Часть A. Зарядка конденсатора (4.2 балла) Для корректной работы большинства блоков питания необходим механизм, позволяющий регулярно заряжать конденсатор большой ёмкости без вреда для контактов и дорожек платы, поскольку в начальный момент времени ток через практически разряженный конденсатор настолько высок, что способен их расплавить. Для этого обычно применяют NTC-термисторы: в начале они имеют комнатную температуру и довольно большое сопротивление, тем самым ограничивая ток. При этом за характерное время зарядки конденсатора термистор нагревается, и поэтому к моменту, когда необходимость ограничения тока отпадает, его сопротивление падает в несколько раз, обеспечивая быструю дозарядку. Термистор подключают последовательно с конденсатором некоторой ёмкости $C$ к источнику постоянного напряжения с некоторой ЭДС $U$. Предварительно сопротивление термистора было измерено при комнатной температуре $T_0=298~К$. Оно оказалось равно $R_0=37.3~Ом$. Для контроля работы схемы при тестовой зарядке конденсатора была снята зависимость от времени $t$ отклонения $\tau$ температуры термистора от комнатной. График $\tau(t)$ приведён в хорошем качестве на отдельной странице. Для описания температурной эволюции термистора введём его теплоёмкость $c$ и контактную теплопроводность $\kappa$.
Запишите уравнение на временнýю производную $\dot\tau$ температуры термистора. Выразите ваш ответ через напряжение $U_R$ на термисторе, ёмкость конденсатора $C$ и введённые выше коэффициенты $c$ и $\kappa$. Перепишите это же уравнение в терминах $U_R$, $c$, $\kappa$ и сопротивления термистора $R(\tau)$.
Пусть $c=a_1U^2$, а $\kappa=a_2U^2$. По асимптотикам кривой $\tau(t)$ при малых и больших $t$ найдите значения коэффициентов $a_1$ и $a_2$.
Выразите через $\kappa$ и $\tau$ количество теплоты, которое выделится на термисторе за всё время, и свяжите его с изменением энергии конденсатора $W_C$. Найдите отсюда ёмкость конденсатора $C$ и её численное значение.
Запишите выражение для мощности $P$, выделяющейся на термисторе. Выразите ответ через $U$, $R_0$, $\tau$ и введённые в численные коэффициенты. численные коэффициенты. численные коэффициенты. численные коэффициенты.
Найдите отсюда выражение для напряжения $U_R$ на резисторе. Выразите ответ через $U$, $\tau$ и введённые в численные коэффициенты. численные коэффициенты. численные коэффициенты. численные коэффициенты.
Получите выражение для сопротивления термистора $R$. Выразите ответ через $R_0$, $\tau$ и введённые в численные коэффициенты. численные коэффициенты. численные коэффициенты. численные коэффициенты.
Как можно точнее найдите по графику зависимость $R(\tau)$.
Часть B. Коэффициенты Стейнхарта—Харта (2.0 балла) Поскольку в NTC-термисторах реализуется полупроводниковый механизм проводимости, зависимость сопротивления NTC-термистора $R$ от абсолютной температуры $T$ можно описать неявно с помощью :\[\frac1T=A+B\ln R+C\left[\ln R\right]^3\quad(СИ),\]где $A$, $B$ и $C$ – т.н. коэффициенты Стейнхарта—Харта. Эти коэффициенты зависят от материала термистора. Определение этих коэффициентов для используемого термистора и является целью данной части задачи.
Найдите $c$ и $\kappa$, если полное приложенное напряжение равно $U=220~В$.
Рассматривая значения $\cfrac1{T_0+\tau_i}$ как экспериментальные точки, а правую часть уравнения Стейнхарта—Харта как уравнение модельной кривой, запишите систему уравнений, позволяющую найти коэффициенты $A$, $B$ и $C$.
Часть C. ВАХ NTC-термистора (3.8 балла) В части мы рассмотрели, для чего могут применяться термисторы с отрицательным ТКС, а в части нашли коэффициенты уравнения Стейнхарта—Харта. В этой части мы попробуем, основываясь на этих данных, исследовать работу термистора в стационарном режиме и построить его вольт-амперную характеристику.
Решите эту систему и получите коэффициенты Стейнхарта—Харта. и получите коэффициенты Стейнхарта—Харта. и получите коэффициенты Стейнхарта—Харта.
Если вы не решали части и и и или не хотите использовать полученные значения коэффициентов уравнения Стейнхарта—Харта и контактную теплопроводность терморезистора, можете воспользоваться следующими значениями:\[A=7.3\cdot10^{-4}\qquad B=1.30\cdot10^{-4}\qquad C=5.7\cdot10^{-6}\qquad\kappa=0.37~\cfrac{Вт}К\]В случае выбора приведённых значений явно напишите об этом в листе ответов для этого пункта. В этом случае ваш максимальный балл за пункты и или не хотите использовать полученные значения коэффициентов уравнения Стейнхарта—Харта и контактную теплопроводность терморезистора, можете воспользоваться следующими значениями:\[A=7.3\cdot10^{-4}\qquad B=1.30\cdot10^{-4}\qquad C=5.7\cdot10^{-6}\qquad\kappa=0.37~\cfrac{Вт}К\]В случае выбора приведённых значений явно напишите об этом в листе ответов для этого пункта. В этом случае ваш максимальный балл за пункты и и или не хотите использовать полученные значения коэффициентов уравнения Стейнхарта—Харта и контактную теплопроводность терморезистора, можете воспользоваться следующими значениями:\[A=7.3\cdot10^{-4}\qquad B=1.30\cdot10^{-4}\qquad C=5.7\cdot10^{-6}\qquad\kappa=0.37~\cfrac{Вт}К\]В случае выбора приведённых значений явно напишите об этом в листе ответов для этого пункта. В этом случае ваш максимальный балл за пункты и будет на 10% меньше.
Запишите уравнение для нахождения стационарного значения сопротивления NTC-термистора, к которому приложено постоянное напряжение $U$.
Решая это уравнение, получите как можно точнее зависимость $R(U)$. Постройте на основе полученных точек ВАХ терморезистора при небольших токах и напряжениях.
Найдите, при каком критическом напряжении $U_\mathrm{cr}$ и токе $I_\mathrm{cr}$ режим работы терморезистора меняется. Как вы уже могли догадаться, за этой предельной точкой лежит неустойчивый участок ВАХ, который продолжается до точки плавления терморезистора, которая равняется $T_\mathrm{max}=1380~^\circ\mathrm C$.
Как можно точнее найдите зависимость $R(U)$ на участке ВАХ от найденной в предыдущем пункте критической точки до точки плавления терморезистора и постройте её на графике.
Найдите координаты $\left(U_\mathrm m,I_\mathrm m\right)$ точки плавления терморезистора на ВАХ.
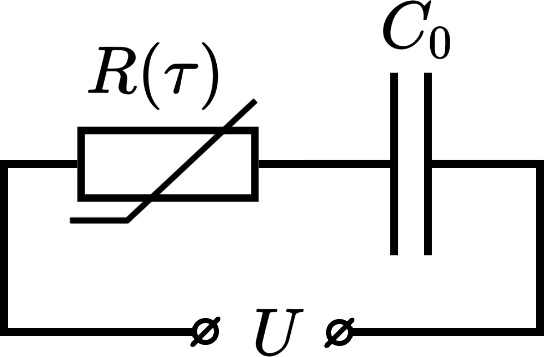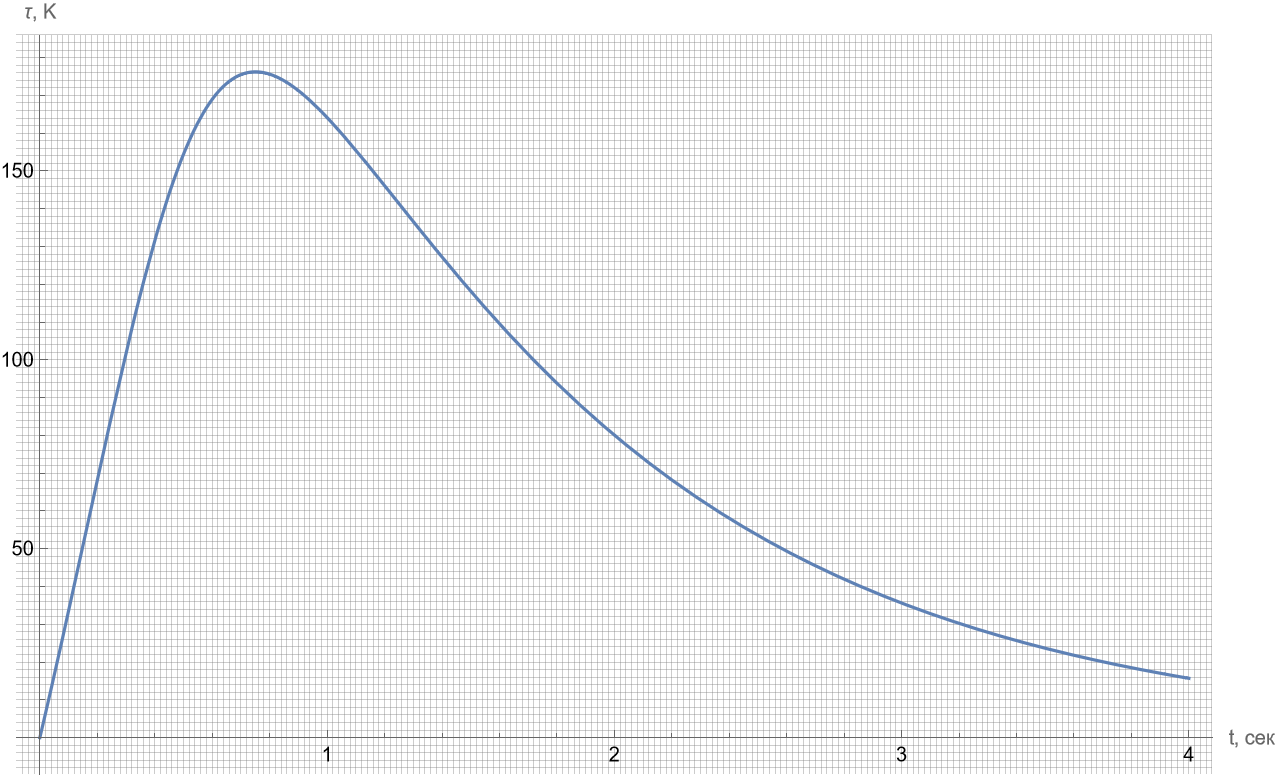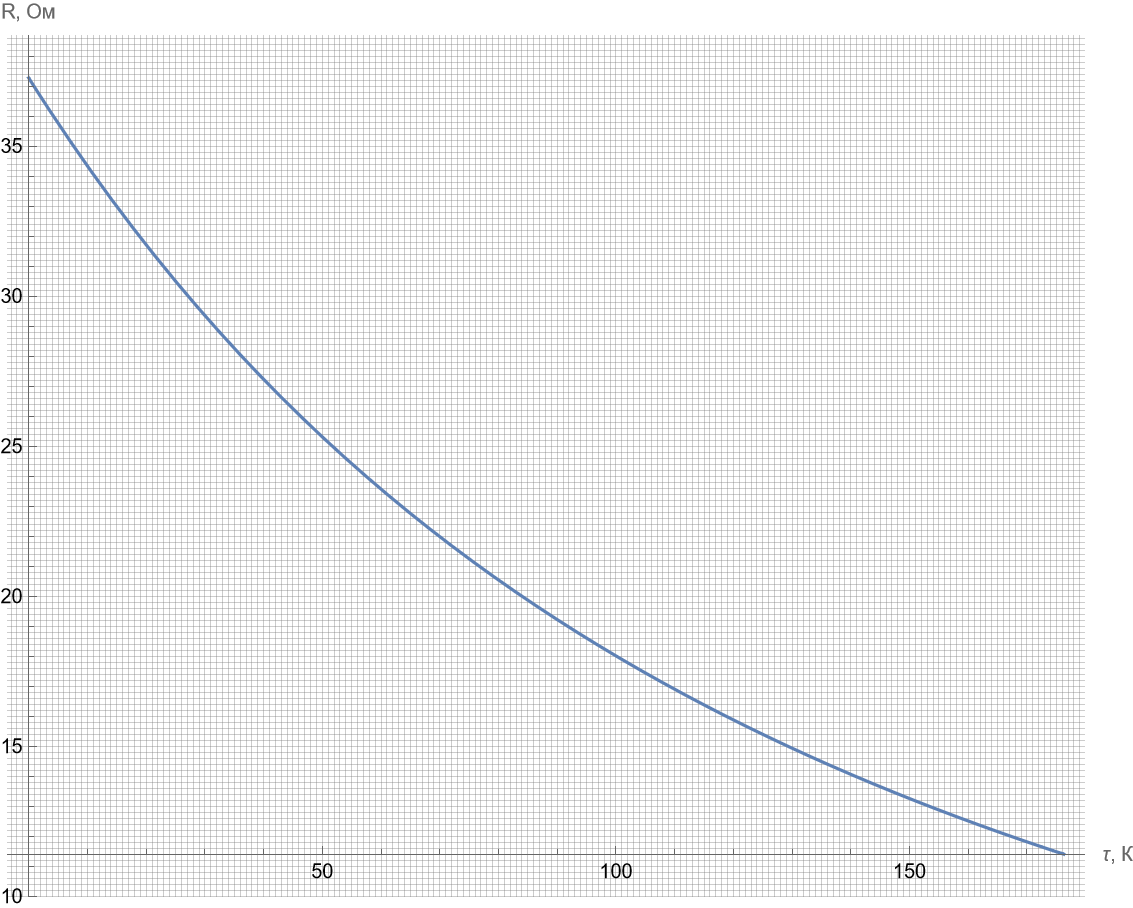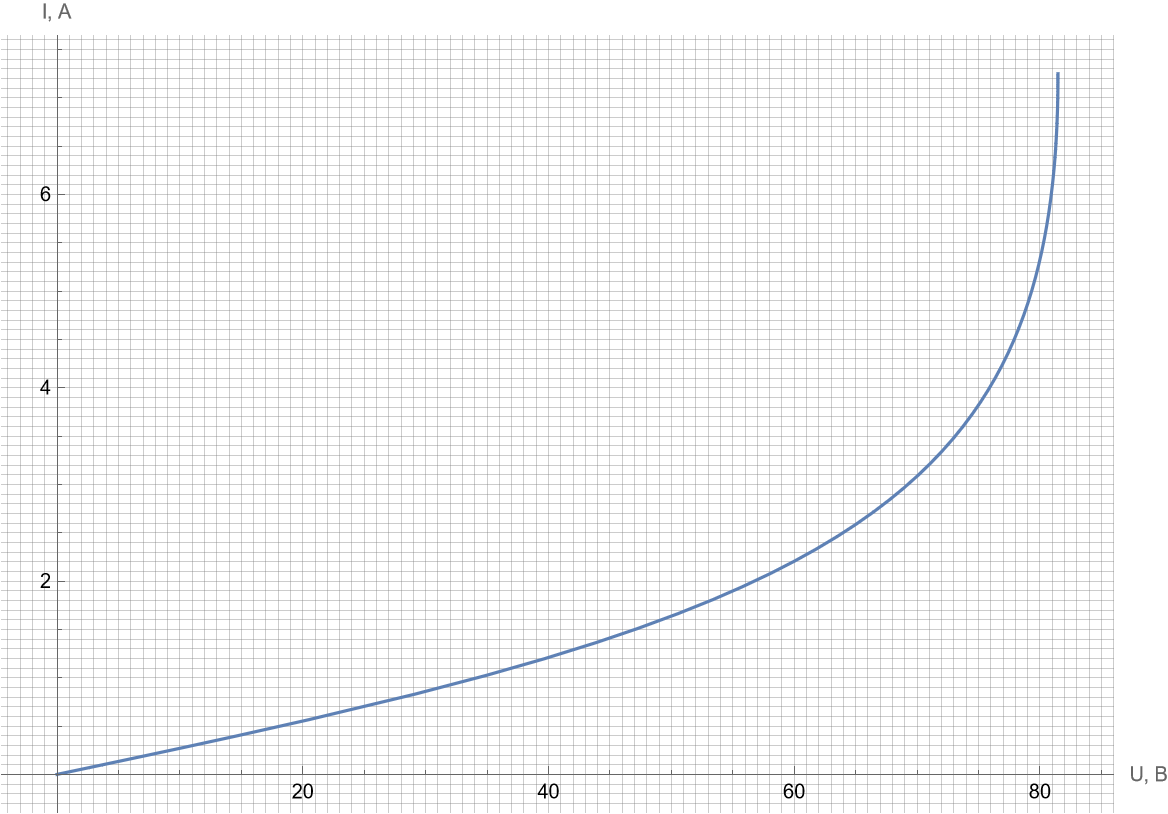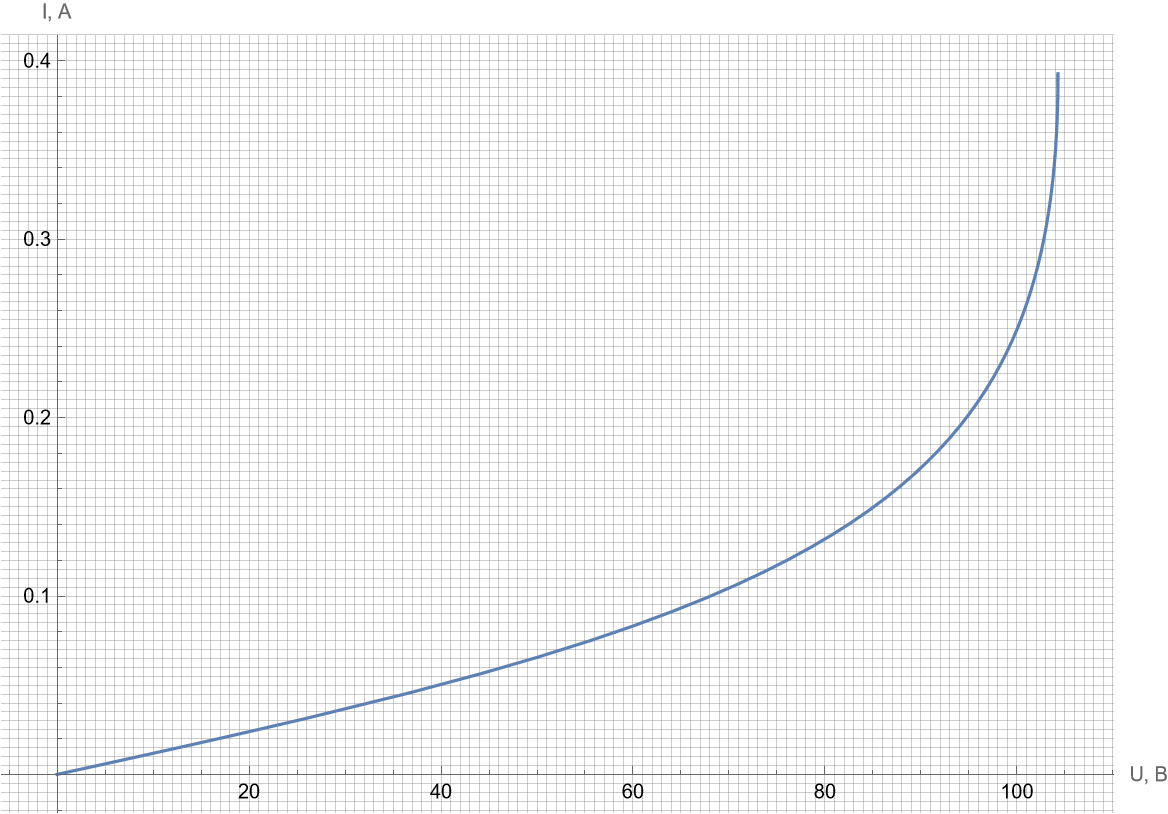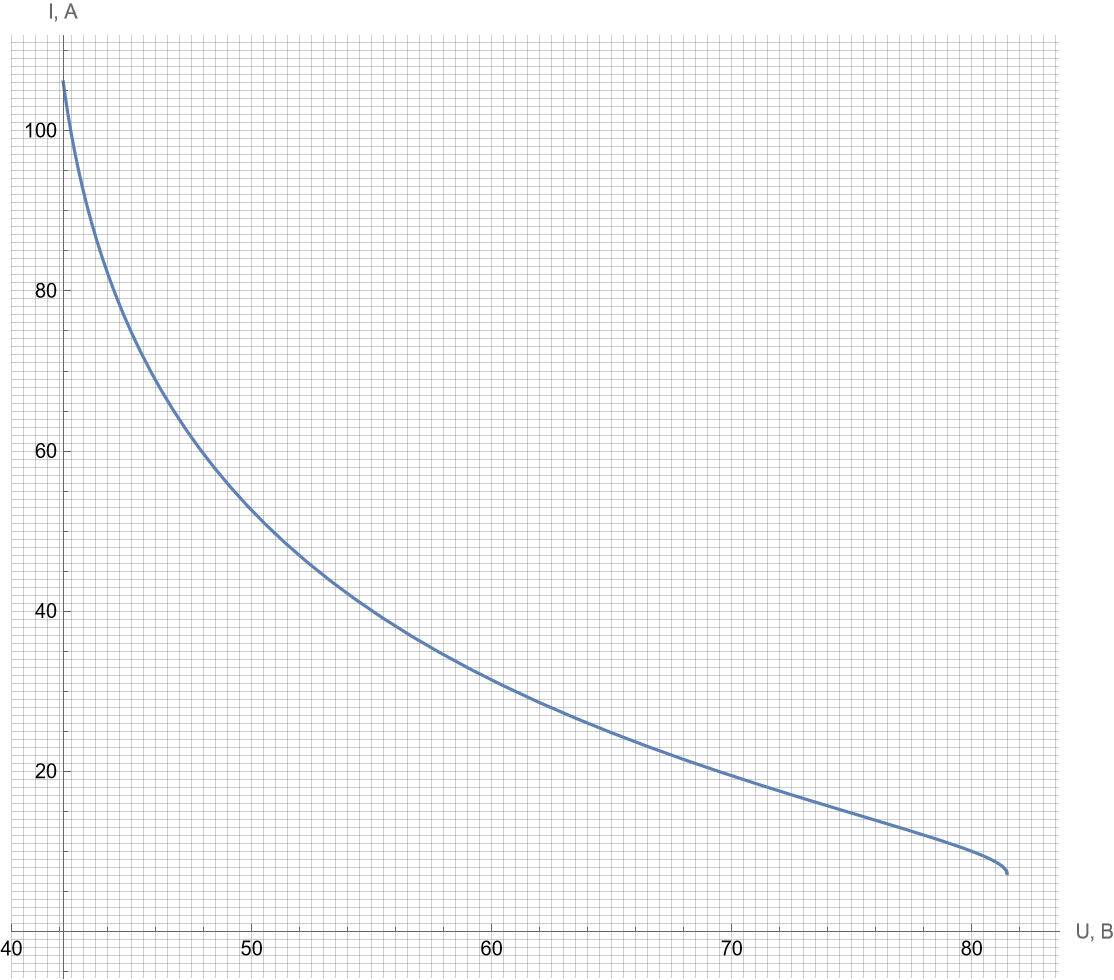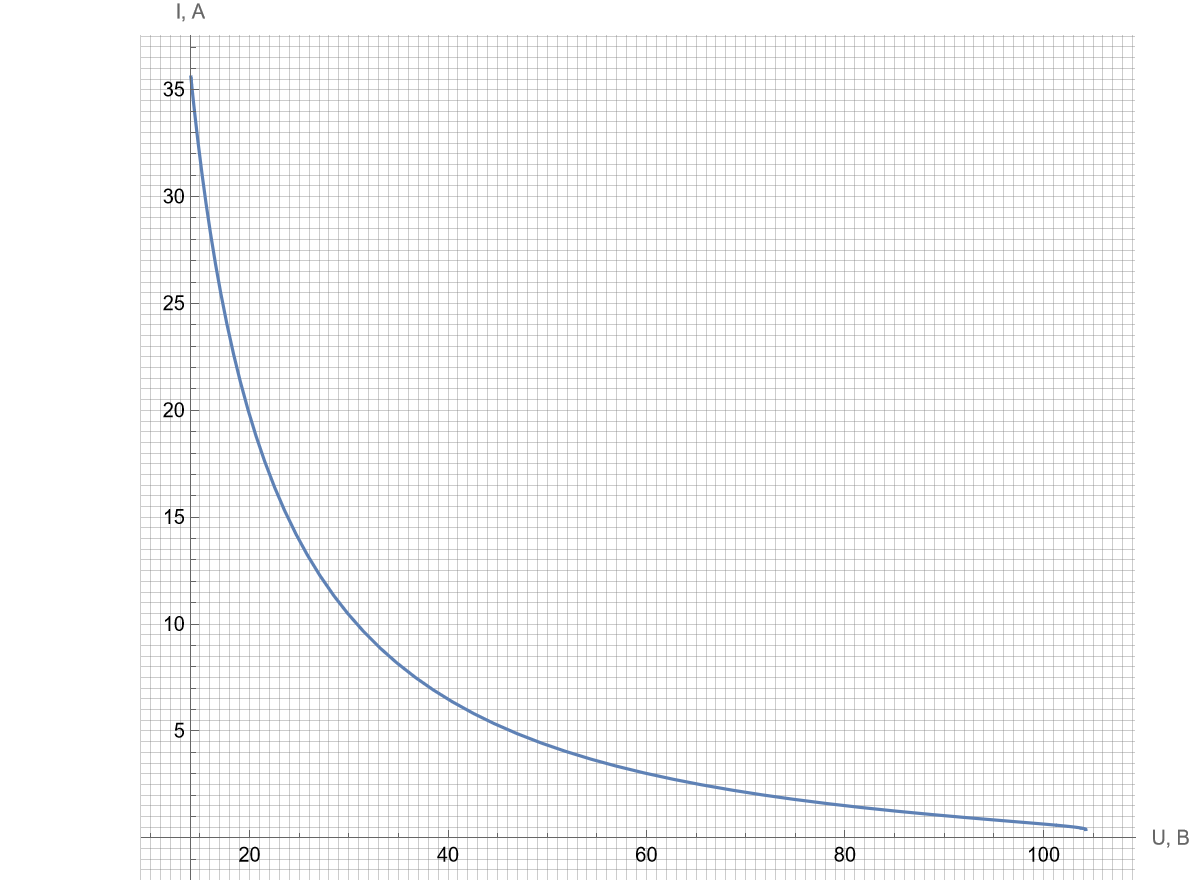
Запишите уравнение на временнýю производную $\dot\tau$ температуры термистора. Выразите ваш ответ через напряжение $U_R$ на термисторе, ёмкость конденсатора $C$ и введённые выше коэффициенты $c$ и $\kappa$. Перепишите это же уравнение в терминах $U_R$, $c$, $\kappa$ и сопротивления термистора $R(\tau)$.
Решение: Мощность, выделяемая на резисторе, можно записать как:\[P=\fbox{$\frac{U_R^2}R$}=U_RI=U_R\dot Q_C=\frac1CU_R\dot U_C=\frac1CU_R\frac{\mathrm d}{\mathrm dt}\left[U-U_R\right]=-\frac1CU_R\dot U_R=\fbox{$-\frac1{2C}\frac{\mathrm d}{\mathrm dt}\left[U_R^2\right]$}.\]При этом мощность, рассеиваемая резистором в окружающее пространство, равна $\kappa\tau$, откуда:
Ответ: \[c\dot\tau=-\frac C2\frac{\mathrm d}{\mathrm dt}\left[U_R^2\right]-\kappa\tau\\c\dot\tau=\frac{U_R^2}R-\kappa\tau\]

Пусть $c=a_1U^2$, а $\kappa=a_2U^2$. По асимптотикам кривой $\tau(t)$ при малых и больших $t$ найдите значения коэффициентов $a_1$ и $a_2$.
Решение: Введём обозначения $c=a_1U^2$ и $\kappa=a_2 U^2$. Для поиска $a_1$ проведём касательную к графику $\tau(t)$ в точке $t=0$. Её угловой коэффициент будет равен $\fbox{$\frac{U^2}{cR_0}=\frac1{a_1R_0}$}$. Для поиска $a_2$ снимем несколько точек с "хвоста" графика и перестроим их в координатах $\ln\tau(t)$. Угловой коэффициент полученной прямой будет равен $\fbox{$-\frac\kappa c=-\frac{a_2}{a_1}$}$. Окончательный ответ:
Ответ: \[c=a_1U^2,\quad a_1=8.26\cdot10^{-5}~\frac{Дж}{К\cdotВ^2}\\\kappa=a_2U^2,\quad a_2=6.82\cdot10^{-5}~\frac{Вт}{К\cdotВ^2}\]

Выразите через $\kappa$ и $\tau$ количество теплоты, которое выделится на термисторе за всё время, и свяжите его с изменением энергии конденсатора $W_C$. Найдите отсюда ёмкость конденсатора $C$ и её численное значение.
Решение: Тепло, которое рассеется на термисторе, равно интегралу мощности теплообмена от $t=0$ до $t=+\infty$:\[Q_R=\fbox{$\kappa\int_0^{+\infty}\tau(\xi)~\mathrm d\xi$}.\]Работа источника за это время $A=QU=CU^2$, а изменение энергии конденсатора $W_C=\frac C2U^2$ $\implies$ на термисторе выделится $Q_R=A-W_C=\fbox{$\frac C2U^2$}$ $\implies$ Подставляя выражение для $\kappa$ из A2, имеем:
Ответ: \[Q_R=\kappa\int_0^{+\infty}\tau(\xi)~\mathrm d\xi=\frac C2U^2\]  Подставляя выражение для $\kappa$ из A2, имеем:
Ответ: \[C=2a_2\int_0^{+\infty}\tau(\xi)~\mathrm d\xi=47~мФ\]

Запишите выражение для мощности $P$, выделяющейся на термисторе. Выразите ответ через $U$, $R_0$, $\tau$ и введённые в A2 численные коэффициенты.
Решение: Из пунктов A1 и A2 получаем:\[P=\frac{U_R^2}R=c\dot\tau+\kappa\tau=\fbox{$\left[a_1\dot\tau+a_2\tau\right]U^2$}.\]
Ответ: $P=\left[a_1\dot\tau+a_2\tau\right]U^2$

Найдите отсюда выражение для напряжения $U_R$ на резисторе. Выразите ответ через $U$, $\tau$ и введённые в A2 численные коэффициенты.
Решение: Вспомним, что мощность на термисторе равна $P=\frac C2\frac{\mathrm d}{\mathrm dt}\left[U_R^2\right]$, откуда в результате интегрирования получаем:\[\int_0^tP(\xi)~\mathrm d\xi=\frac C2\left[U^2-U_R^2(t)\right]=c\tau(t)+\kappa\int_0^{+\infty}\tau(\xi)~\mathrm d\xi\implies U_R=\sqrt{U^2-\frac2C\left[c\tau+\kappa\int_0^t\tau(\xi)~\mathrm d\xi\right]}.\]Подставляя выражение для $\kappa$ из A2, имеем:
Ответ: \[U_R=U\sqrt{\frac{-a_1\tau+a_2\int_t^{+\infty}\tau(\xi)~\mathrm d\xi}{a_2\int_0^{+\infty}\tau(\xi)~\mathrm d\xi}}\]

Получите выражение для сопротивления термистора $R$. Выразите ответ через $R_0$, $\tau$ и введённые в A2 численные коэффициенты.
Решение: Подставляя результаты A4 и A5 в выражение $P=\frac{U_R^2}R$, имеем:
Ответ: \[R(t)=\frac1{a_1\dot\tau+a_2\tau}\frac{-a_1\tau+a_2\int_t^{+\infty}\tau(\xi)~\mathrm d\xi}{a_2\int_0^{+\infty}\tau(\xi)~\mathrm d\xi}\]

Как можно точнее найдите по графику зависимость $R(\tau)$.
Решение: Оригинальный график в максимальном разрешении можно найти в материалах к задаче.

Найдите $c$ и $\kappa$, если полное приложенное напряжение равно $U=220~В$.
Решение: Подставляем в выражения из A2:
Ответ: $c=4.0~\frac{Дж}{К}\\\kappa=3.3~\frac{Вт}{К}$

Рассматривая значения $\cfrac1{T_0+\tau_i}$ как экспериментальные точки, а правую часть уравнения Стейнхарта—Харта как уравнение модельной кривой, запишите систему уравнений, позволяющую найти коэффициенты $A$, $B$ и $C$.
Решение: По МНК нам нужно минимизировать следующую сумму:\[\mathcal S=\sum_i\left[A+B\ln R+C\ln^3R-\frac1{T_0+\tau}\right]^2.\]Для этого необходимо решить систему уравнений: $\begin{cases}\frac{\partial\mathcal S}{\partial A}=0\\\frac{\partial\mathcal S}{\partial B}=0\\\frac{\partial\mathcal S}{\partial C}=0\end{cases}$ Беря производные и переписывая уравнения через средние по выборке, получим:\[\]
Ответ: $\left\{\begin{array}{ccccccc}A&+&\overline{\ln R}\cdot B&+&\overline{\ln^3R}\cdot C&=&\overline{[T_0+\tau]^{-1}}\\\overline{\ln R}\cdot A&+&\overline{\ln^2R}\cdot B&+&\overline{\ln^4R}\cdot C&=&\overline{[T_0+\tau]^{-1}\ln R}\\\overline{\ln^3R}\cdot A&+&\overline{\ln^4R}\cdot B&+&\overline{\ln^6R}\cdot C&=&\overline{[T_0+\tau]^{-1}\ln^3R}\end{array}\right.$

Решите эту систему численно и получите коэффициенты Стейнхарта—Харта.
Решение: Выбор желаемого алгоритма решения оставим за читателем.
Ответ: \[A=9.3\cdot10^{-4}\\B=3.3\cdot10^{-4}\\C=2.6\cdot10^{-5}\]

Внимание! Если вы не решали части A и B или не хотите использовать полученные значения коэффициентов уравнения Стейнхарта—Харта и контактную теплопроводность терморезистора, можете воспользоваться следующими значениями:\[A=7.3\cdot10^{-4}\qquad B=1.30\cdot10^{-4}\qquad C=5.7\cdot10^{-6}\qquad\kappa=0.37~\cfrac{Вт}К\]В случае выбора приведённых значений явно напишите об этом в листе ответов для этого пункта. В этом случае ваш максимальный балл за пункты C2 и C4 будет на 10% меньше.

Запишите уравнение для нахождения стационарного значения сопротивления NTC-термистора, к которому приложено постоянное напряжение $U$.
Решение: В стационарном режиме $\dot\tau=0$, поэтому:\[\frac{U^2}R=\kappa\tau=\kappa(T-T_0).\]Исключая отсюда $T$ с помощью уравнения Стейнхарта—Харта, имеем:
Ответ: $\left[\frac{U^2}\kappa\frac1R+T_0\right]\left[A+B\ln R+C\ln^3R\right]=1$

Решая это уравнение, получите как можно точнее зависимость $R(U)$. Постройте на основе полученных точек ВАХ терморезистора при небольших токах и напряжениях.
Решение: С помощью итеративных уравнений: Нужно преобразовать уравнение к форме с $R$ в левой части так, чтобы обеспечить сходимость. Параметризацией по $R$: Куда проще можно поступить, если заметить, найти зависимость $U(R)$ очень легко. Вычислив пары точек, мы получим зависимость $R(U)$. Оригинальные графики в максимальном разрешении можно найти в материалах к задаче.

Найдите, при каком критическом напряжении $U_\mathrm{cr}$ и токе $I_\mathrm{cr}$ режим работы терморезистора меняется.
Решение: С помощью итеративных уравнений: При увеличении напряжения можно заметить, что сходимость при решении итеративным методом происходит всё медленнее и медленнее, пока по достижении некоторого напряжения сопротивление не "улетает" скачком в область очень малых значений (которые, как несложно проверить, соответствуют температурам порядка $\sim10^6~К$). Это – пробой термистора. Напряжение и ток, при котором он происходит: Параметризацией по $R$: При уменьшении $R$ при некотором значении $R_\mathrm {cr}=11.241~(256.5)~Ом$ ВАХ “разворачивается”, что, как известно, соответствует неустойчивому участку, а потому – пробою термистора. Отсюда сразу находим напряжение и ток, при котором он происходит:
Ответ: $U_\mathrm{cr}=81.47~(104.28)~В\\I_\mathrm{cr}=7.248~(0.3928)~А$

Как можно точнее найдите зависимость $R(U)$ на участке ВАХ от найденной в предыдущем пункте критической точки до точки плавления терморезистора и постройте её на графике.
Решение: С помощью итеративных уравнений: Нужно преобразовать уравнение к форме с $R$ в левой части так, чтобы обеспечить сходимость. Температуру, которой соответствует конкретная точка на ВАХ, можно найти из уравнения Стейнхарта—Харта. При $T=T_{\max}$ ВАХ обрывается. Параметризацией по $R$: Сопротивление термистора $R_\min$ находим из уравнения Стейнхарта—Харта. Строим ВАХ от этого значения до найденного в предыдущем пункте. Оригинальные графики в максимальном разрешении можно найти в материалах к задаче.

Найдите координаты $\left(U_\mathrm m,I_\mathrm m\right)$ точки плавления терморезистора на ВАХ.
Решение: С помощью итеративных уравнений: Температуру, которой соответствует конкретная точка на ВАХ, можно найти из уравнения Стейнхарта—Харта. Параметризацией по $\tau$: Ответ получается непосредственной подстановкой в уравнение.
Ответ: $U_\mathrm m=42.14~(14.086)~В\\I_\mathrm m=106.09~(35.59)~А$
Темы:
PE, Сборы XY